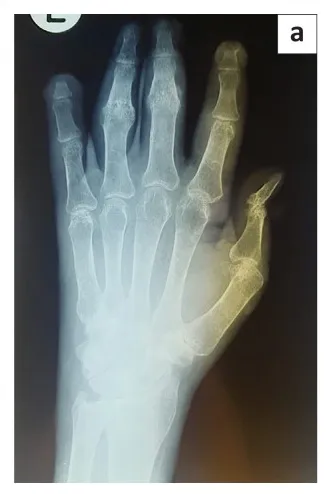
(a and b) X-ray of patient's left hand, demonstrating osteoarticular destruction at multiple sites.
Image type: radiology (x_ray)